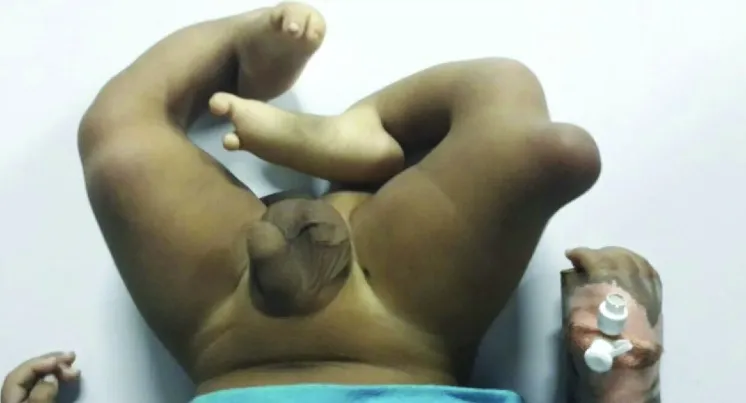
Protrusion over right thigh.
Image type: medical_photograph (other_medical_photograph)